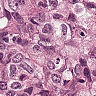
Metastatic tissue present: yes